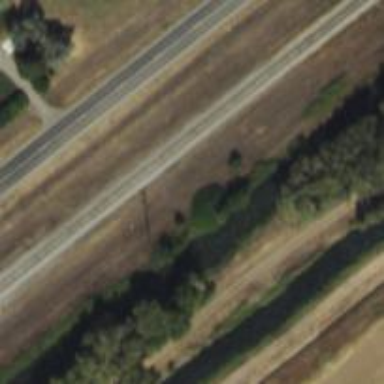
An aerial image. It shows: Power pole.